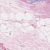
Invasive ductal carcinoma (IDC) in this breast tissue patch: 0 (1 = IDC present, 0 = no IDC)